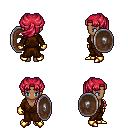
a pixel art fantasy rpg character, female body template, human, dark skin, brown robe, gold greaves, ruby red princess hairstyle, gold gloves, gold boots, shield, four views (front, back, left, right), 2x2 character sprite sheet, small pixel art, hard edges, no anti-aliasing